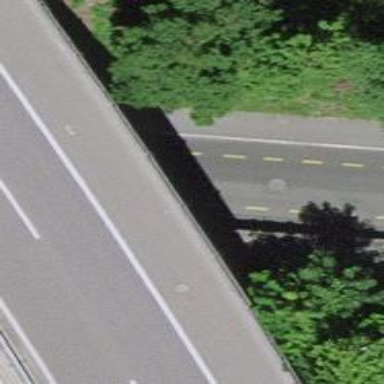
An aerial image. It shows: Tertiary road passing through tunnel with asphalt surface.